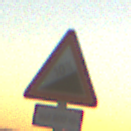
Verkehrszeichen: Steigung10
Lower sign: LaengeEinerStrecke5
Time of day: SunriseSunset
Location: Outdoor (Nature)
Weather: Clear
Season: NotSpecified
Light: Natural